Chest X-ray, AP view. Patient: 57 years old, sex F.
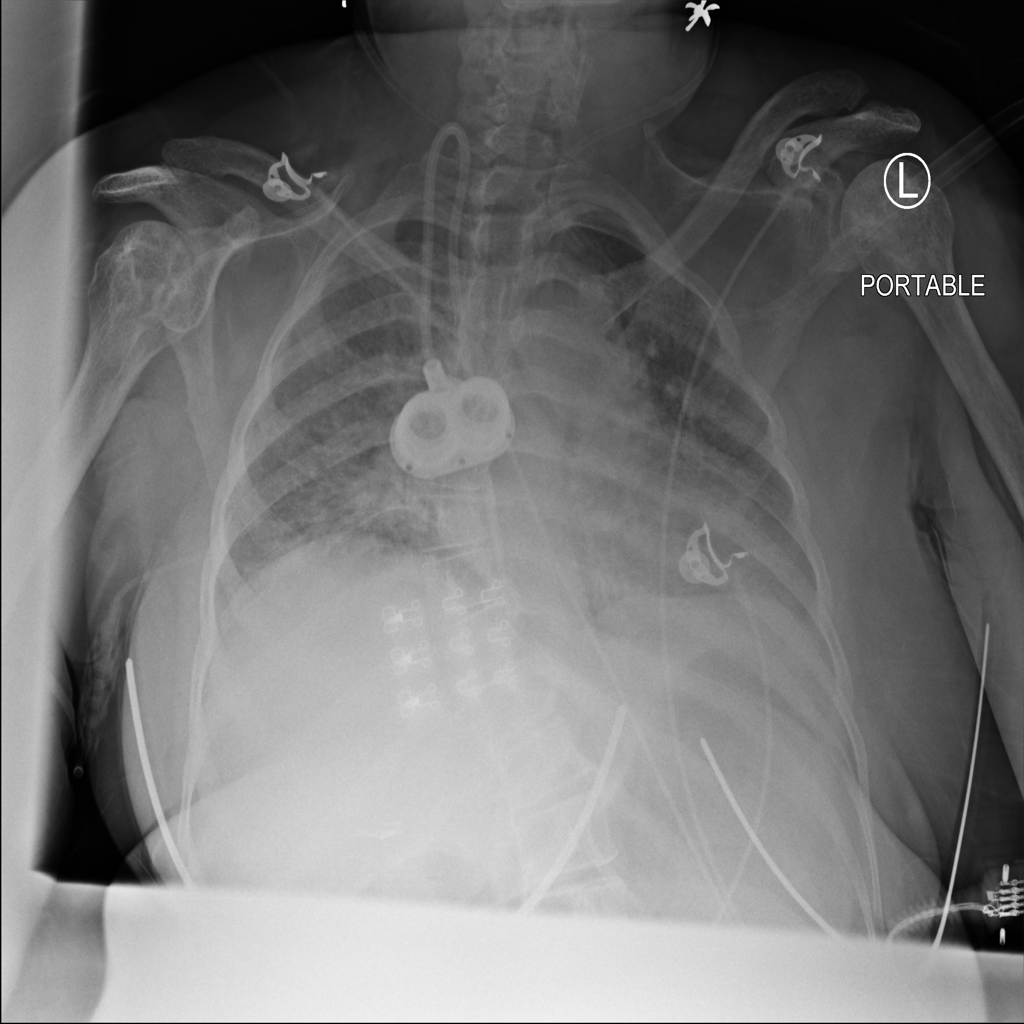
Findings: No Finding